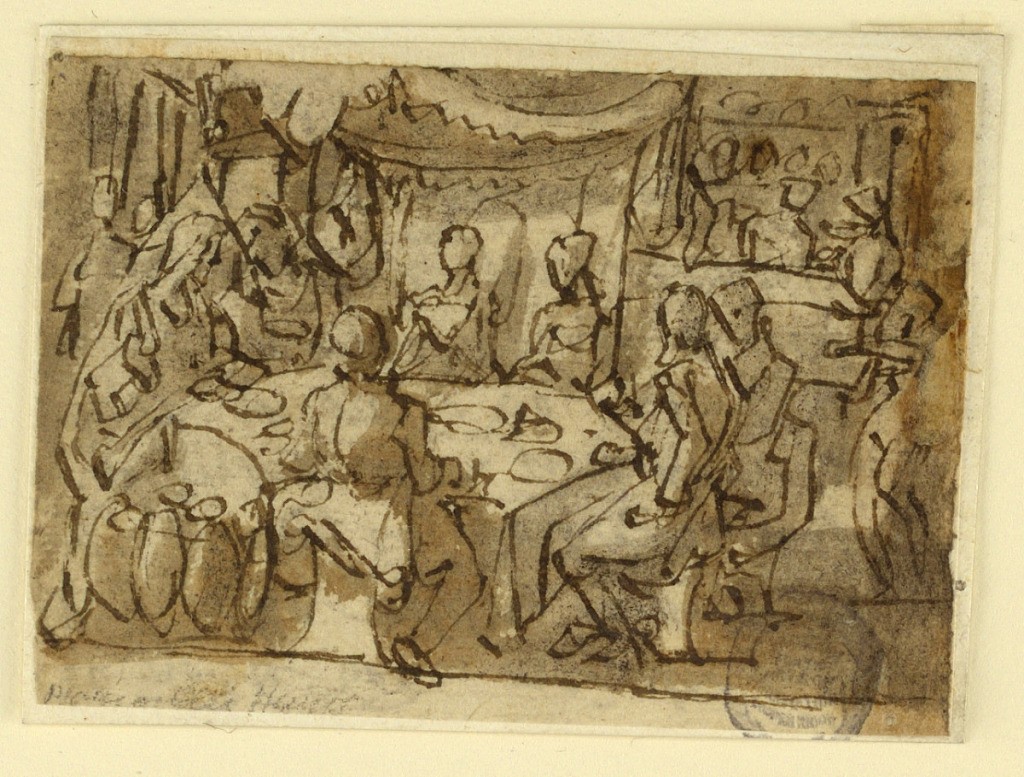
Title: The Marriage Feast at Cana
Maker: Jan van der Straet, called Stradanus, Flemish, 1523–1605
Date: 1589 or before
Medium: Recto: pen and brown ink, brush and brown and black washes over black chalk on laid paper Verso: pen and brown ink on laid paper
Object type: Drawing
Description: Recto: Interior view dominated by a large table around which are seated several figures. Christ appears at the table to the left, with wine casks beside him in the foreground. The bride and groom are seated under the canopy at center. A sideboard with dishes appears in the background at right.
Verso: Italian inscription.